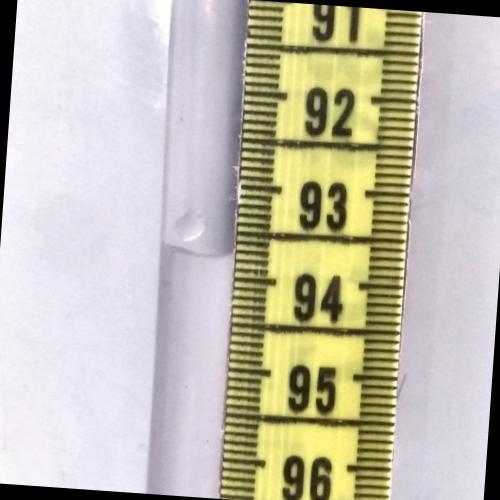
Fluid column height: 93.7 cm